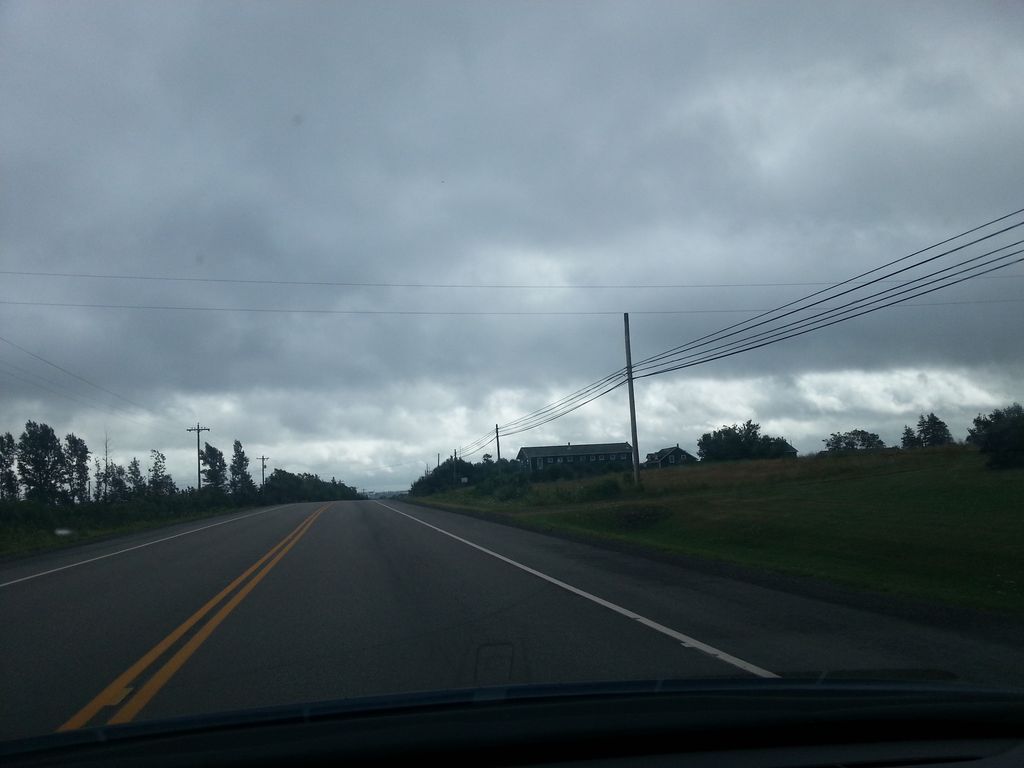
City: charlottetown